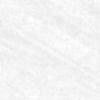
Label: change